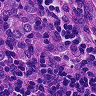
Metastatic tissue present: yes